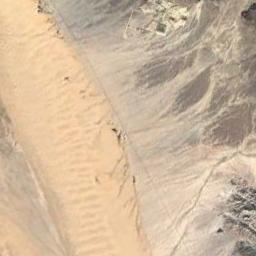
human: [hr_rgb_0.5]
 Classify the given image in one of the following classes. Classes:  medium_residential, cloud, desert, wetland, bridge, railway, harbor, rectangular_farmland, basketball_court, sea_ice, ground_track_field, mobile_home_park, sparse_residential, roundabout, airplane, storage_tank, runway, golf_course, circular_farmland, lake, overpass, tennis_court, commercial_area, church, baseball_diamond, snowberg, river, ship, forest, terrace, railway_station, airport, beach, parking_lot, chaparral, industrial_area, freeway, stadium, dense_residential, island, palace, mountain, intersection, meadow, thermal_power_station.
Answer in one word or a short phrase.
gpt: desert